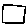
Label: square